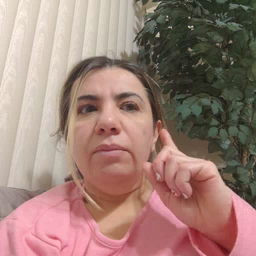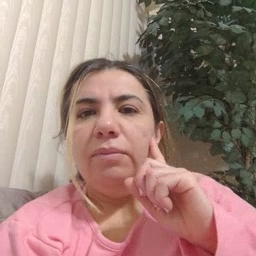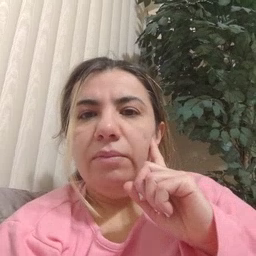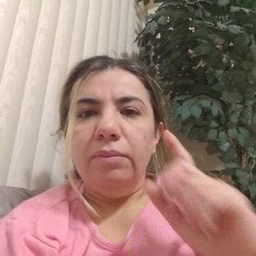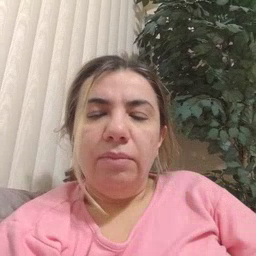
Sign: chin